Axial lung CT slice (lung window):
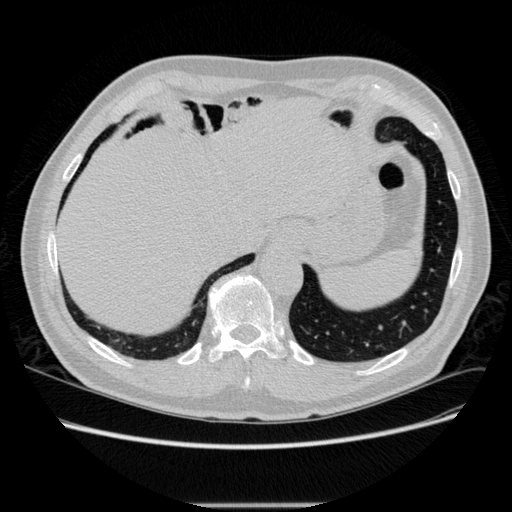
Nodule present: no